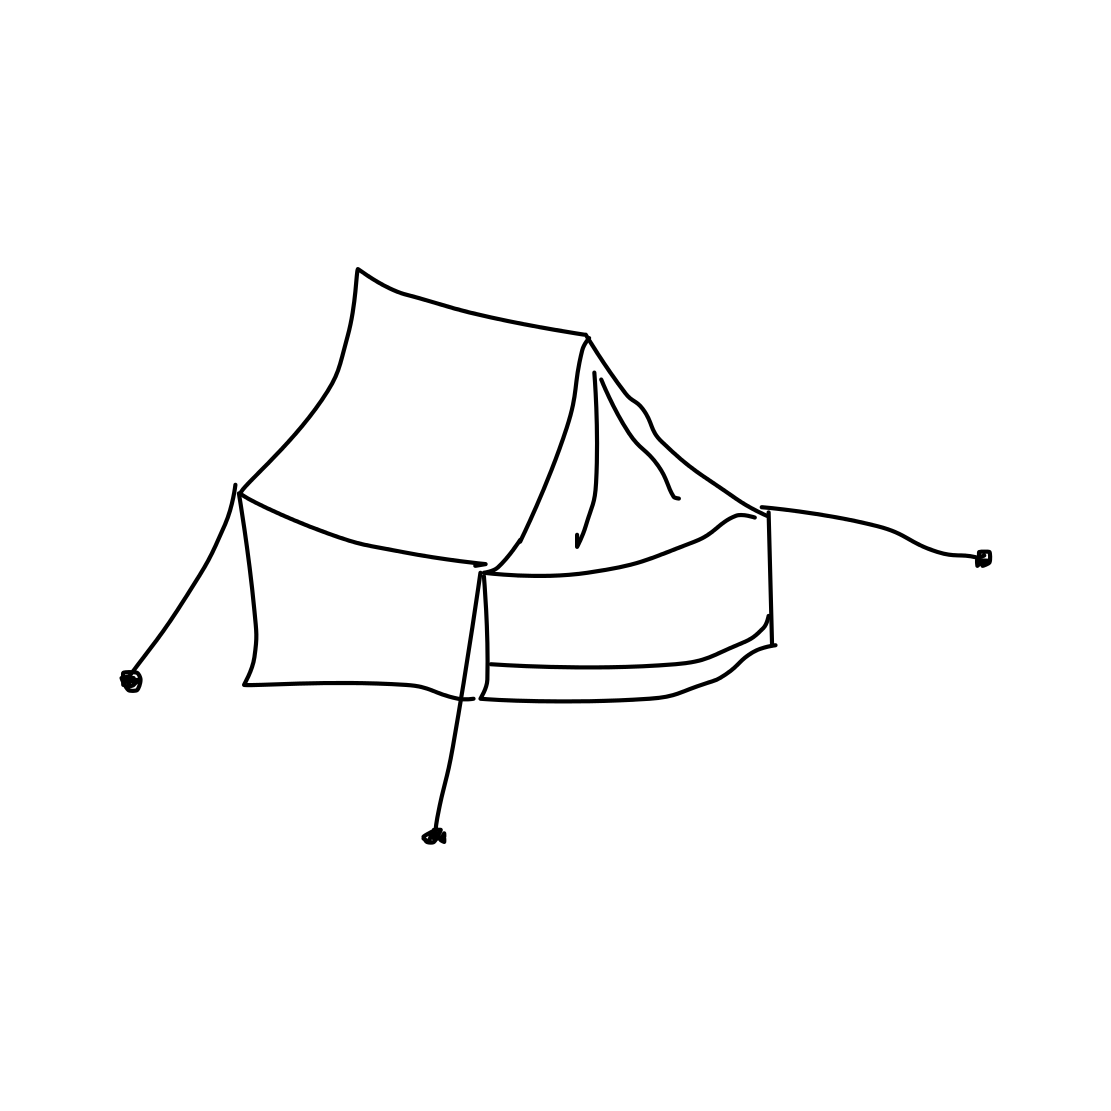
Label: tent